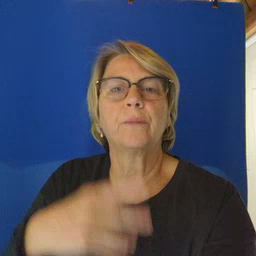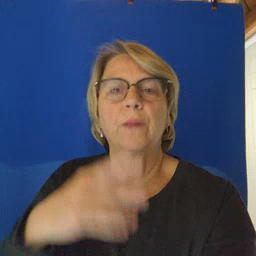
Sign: scissors